Chest X-ray:
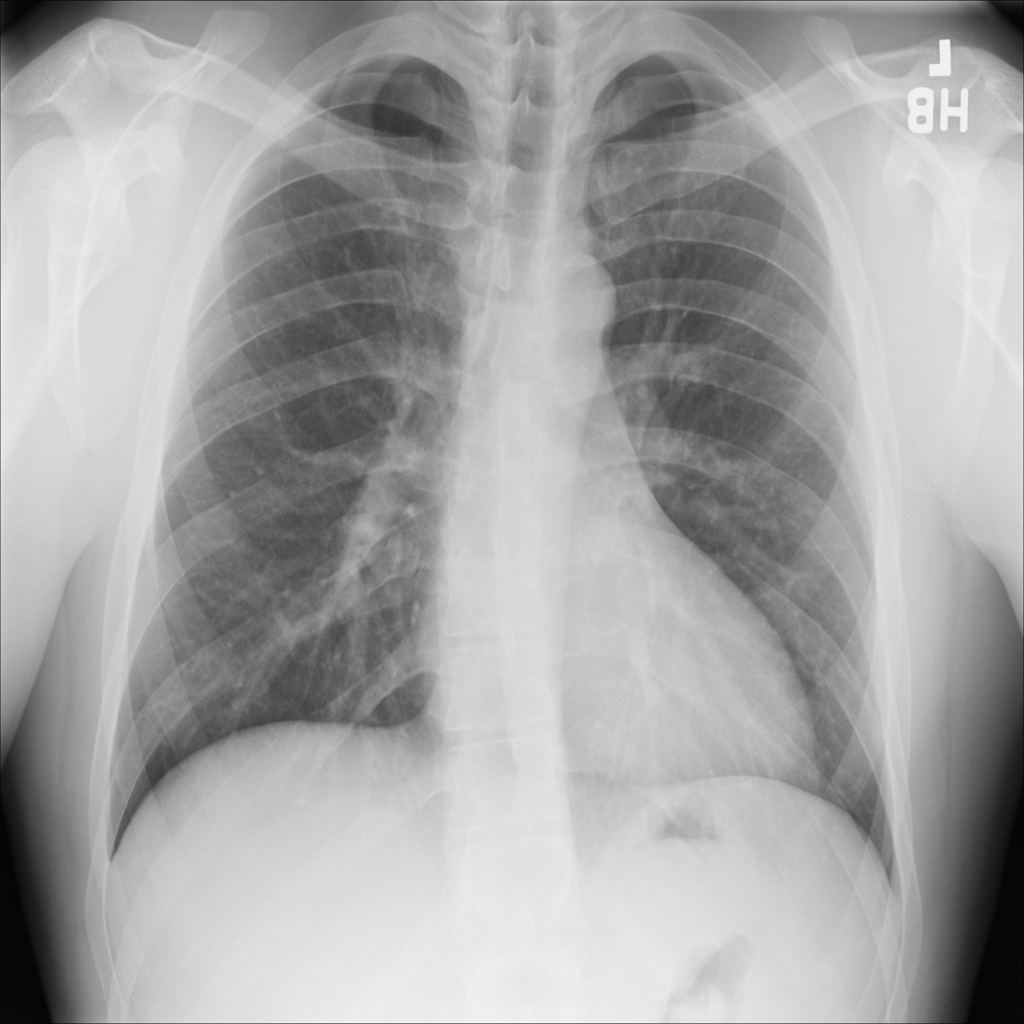
No abnormal finding: yes